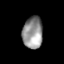
Tissue: skin
Cell type: Epithelial cells
Senescence score: 0.1923
Nuclear area (px): 629
Mean DAPI intensity: 146.046